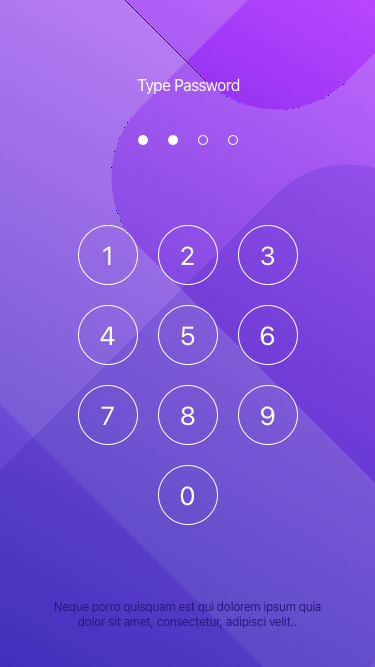
Text in this UI design:
Neque porro quisquam est qui dolorem ipsum quia dolor sit amet, consectetur, adipisci velit..
1
2
3
4
5
6
7
8
9
0
Type Password